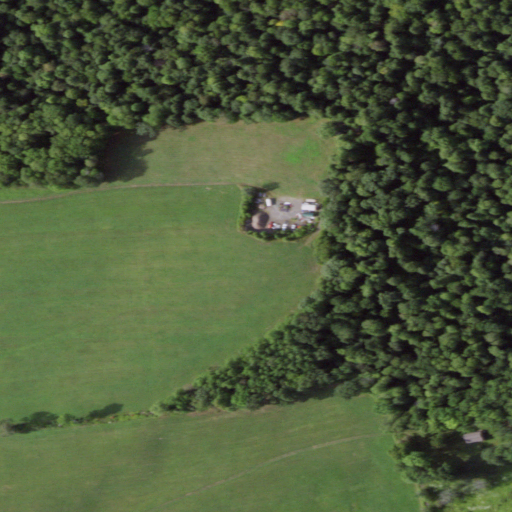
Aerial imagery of mountain in New York named Kenyon Hill containing pasture, mixed forest, deciduous forest, low intensity development, and open development